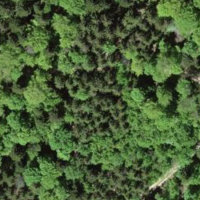
EUNIS habitat code: 44
Species observed at this site:
Lathyrus vernus